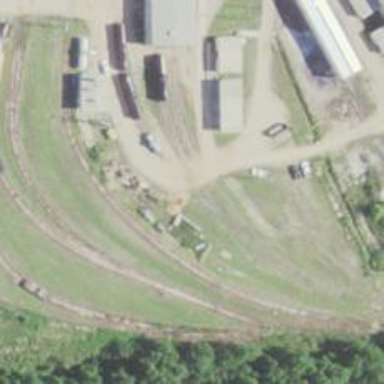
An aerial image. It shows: Railway spur service.